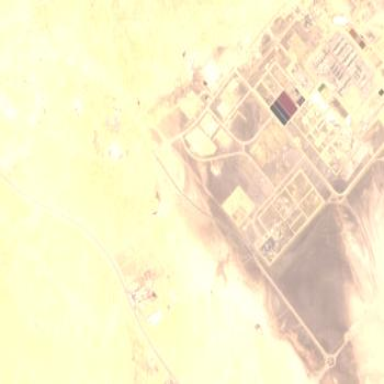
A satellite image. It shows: Fenced industrial area dedicated to gas operations.